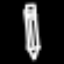
Label: pencil